Question: Can you control the size of the text and it's alignment on the action sheet? Also, Can you decide the order in which the destructivebutton and otherbuttons will appear on the action sheet? The screenshot like screen is what I am trying to create.
Thanks in advance
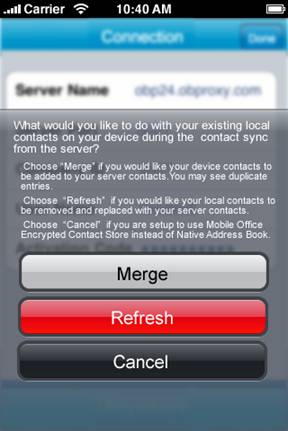
Answer: I did something like this to customize an Action Sheet:
-(void) showPopup {
unitPicker *pc = [[unitPicker alloc] init];
UIActionSheet *popupQuery = [[UIActionSheet alloc]
initWithTitle:@"Units"
delegate:pc
cancelButtonTitle:nil
destructiveButtonTitle:nil
otherButtonTitles:nil
];
'''
[pc setParent:self];
popupQuery.actionSheetStyle = UIActionSheetStyleBlackOpaque;
[popupQuery showInView:self.view];
[popupQuery setBounds:CGRectMake(0,0,320, 350)];
[pc setAs:popupQuery];
[popupQuery addSubview:pc.view];
'''
}
The trick being that "unitPicker" was derived from a UIControllerView, but implemented the UIActionSheetDelegate protocol. It supplied the two functions:
'''
- (void)actionSheet:(UIActionSheet *)actionSheet willDismissWithButtonIndex:(NSInteger)buttonIndex;
- (void)actionSheet:(UIActionSheet *)actionSheet didDismissWithButtonIndex:(NSInteger)buttonIndex;
'''
To deal with any cleanup. The big part was that the format of unitPicker was created from a NIB, as it would with any UIViewController.
The buttons in the view dismissed the actionSheet with the code in their touchUpInside handlers:
'''
[as dismissWithClickedButtonIndex:0 animated:TRUE];
'''
(You can see in the code above that "as" was set to be the actionSheet object).